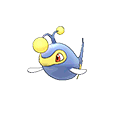
Pok\u00e9mon: lanturn